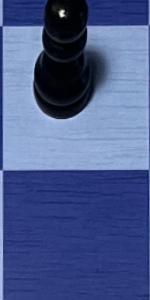
Label: Empty